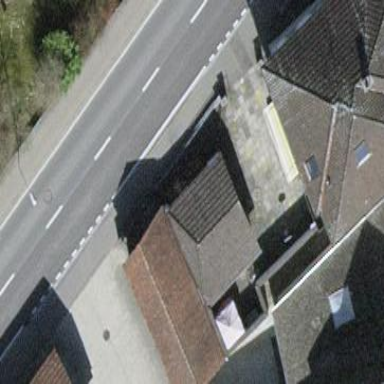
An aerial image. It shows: View of roof of building.